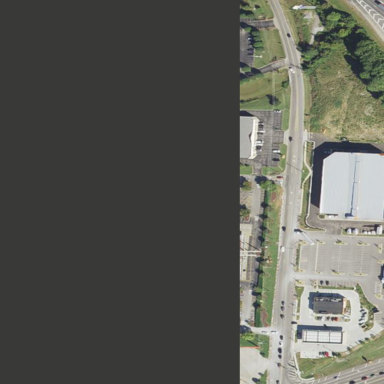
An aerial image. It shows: Retail area.